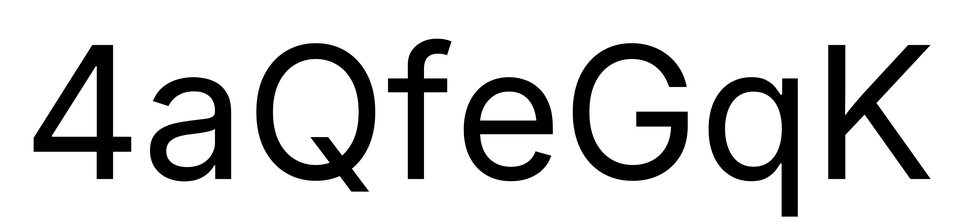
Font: Inter_Regular